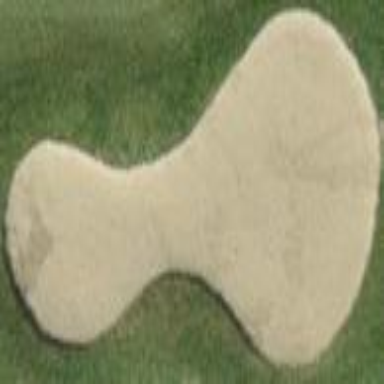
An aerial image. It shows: Sandy area is golf bunker.